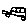
Label: car